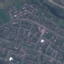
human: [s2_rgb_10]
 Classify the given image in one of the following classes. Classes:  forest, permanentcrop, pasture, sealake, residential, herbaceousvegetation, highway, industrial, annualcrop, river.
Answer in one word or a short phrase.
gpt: Residential